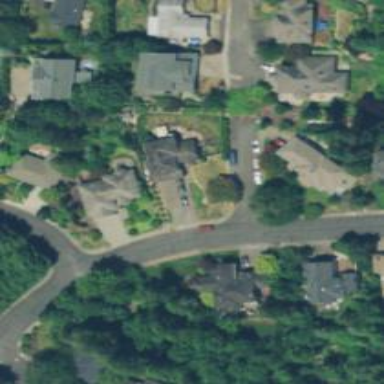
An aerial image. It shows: Residential road with sidewalk on the left side.